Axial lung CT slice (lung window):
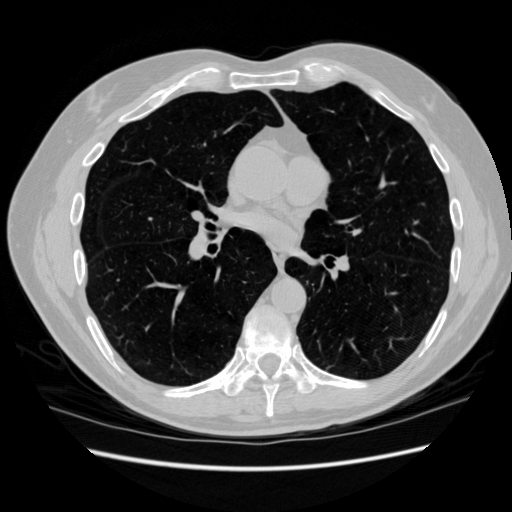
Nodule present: no